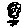
Label: flower